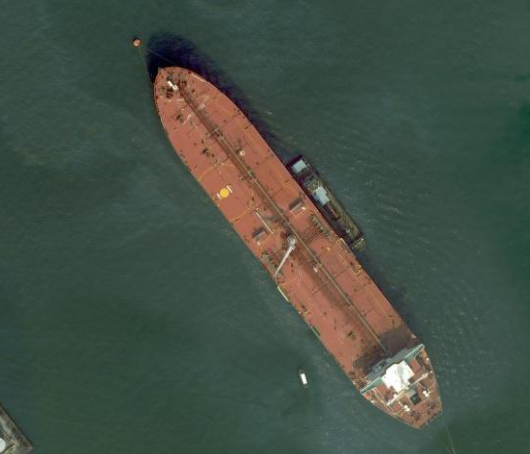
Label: Tank_ship